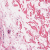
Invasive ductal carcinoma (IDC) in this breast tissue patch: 0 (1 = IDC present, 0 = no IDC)